Aerial crown-view tile of a tropical tree (Barro Colorado Island, Panama), acquired 20250414:
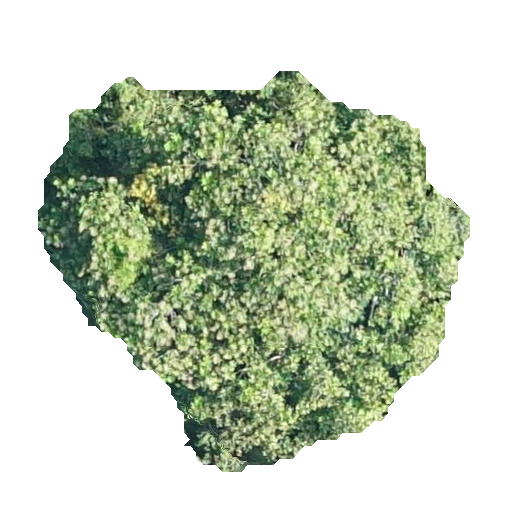
Species: Anacardium excelsum
GBIF accepted scientific name: Anacardium excelsum
Crown area: 175.332 m²